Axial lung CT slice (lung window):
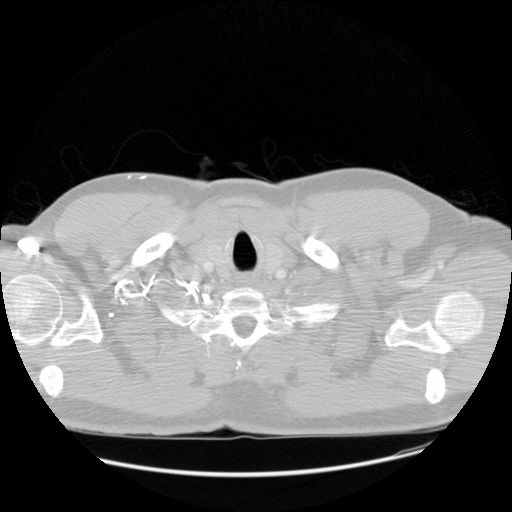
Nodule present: no